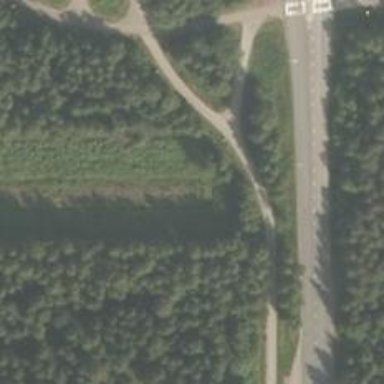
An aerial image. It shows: Disused railway spur line.